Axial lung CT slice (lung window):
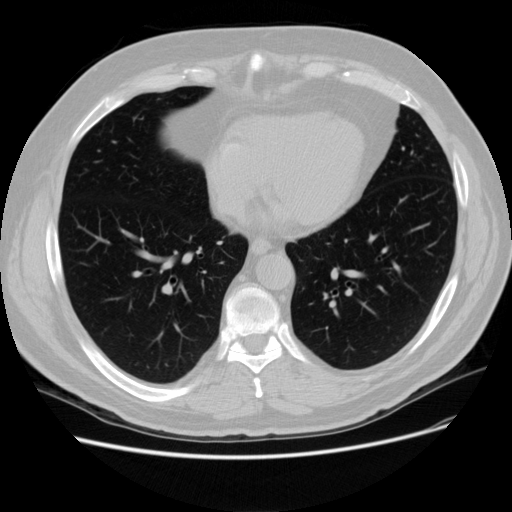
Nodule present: no